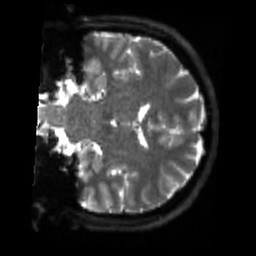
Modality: sbref
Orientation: coronal
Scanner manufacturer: siemens
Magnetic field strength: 3 T
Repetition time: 4 s
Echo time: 0.0594 s